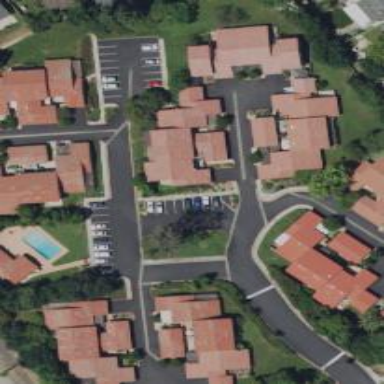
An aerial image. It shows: Gated residential area.